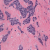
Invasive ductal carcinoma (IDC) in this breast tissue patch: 1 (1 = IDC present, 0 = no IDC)